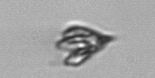
Label: Pyramimonas_longicauda